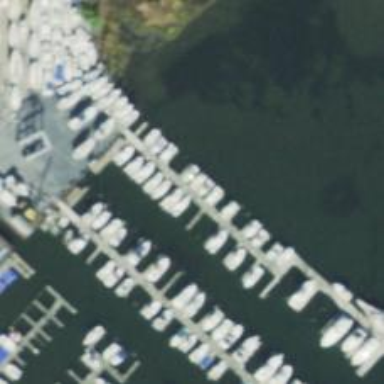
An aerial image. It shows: Pier with mooring facilities.